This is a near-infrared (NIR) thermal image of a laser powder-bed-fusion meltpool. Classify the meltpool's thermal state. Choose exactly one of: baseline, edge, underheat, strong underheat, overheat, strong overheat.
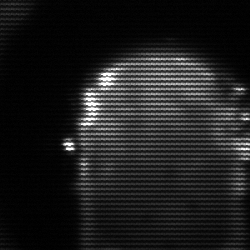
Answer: baseline